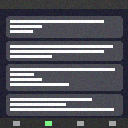
Screen state: on